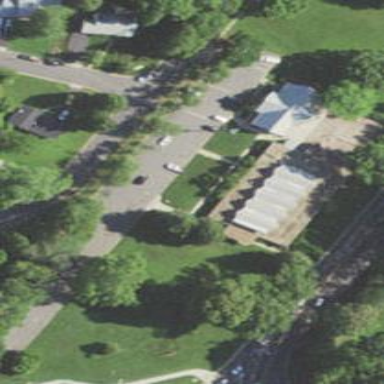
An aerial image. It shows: Building that serves as place of worship.